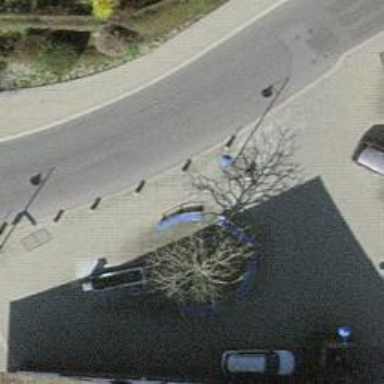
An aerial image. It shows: Bench for seating.